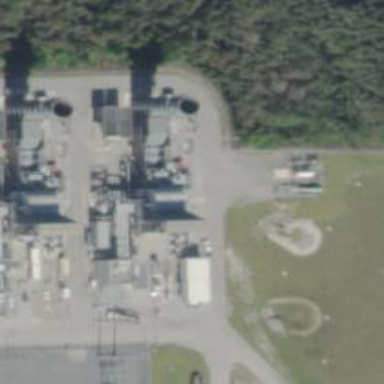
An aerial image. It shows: Gas turbine generator is in use.